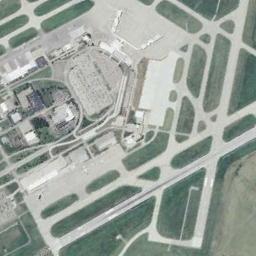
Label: airport